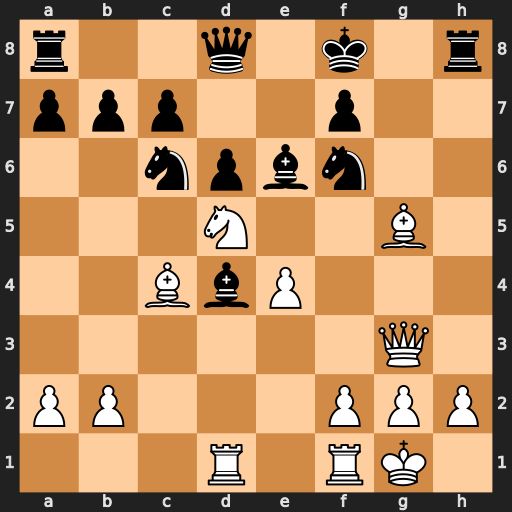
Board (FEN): r2q1k1r/ppp2p2/2npbn2/3N2B1/2BbP3/6Q1/PP3PPP/3R1RK1
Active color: w
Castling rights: -
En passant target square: -
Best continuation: Rxd4 Nxd4 Bxf6 Qxf6 Nxf6